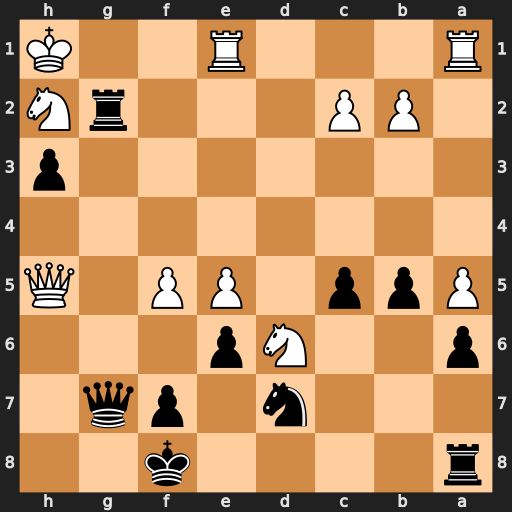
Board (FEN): r4k2/3n1pq1/p2Np3/Ppp1PP1Q/8/7p/1PP3rN/R3R2K
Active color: b
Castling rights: -
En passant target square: -
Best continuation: Rxh2+ Kxh2 Qg2#